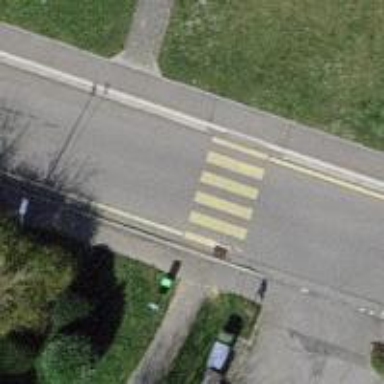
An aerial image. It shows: Marked road crossing.